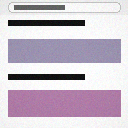
Screen state: on